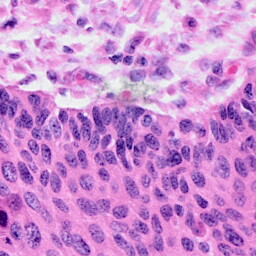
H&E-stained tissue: Cervix